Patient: sex M, age 35
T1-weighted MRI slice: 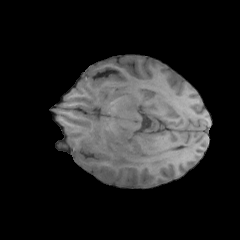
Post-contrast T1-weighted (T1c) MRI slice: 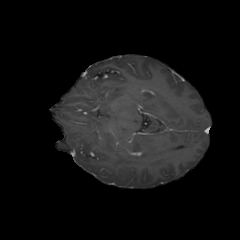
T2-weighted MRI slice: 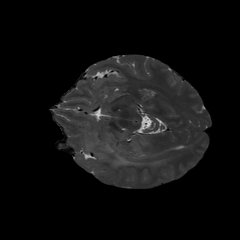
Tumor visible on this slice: yes
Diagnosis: Astrocytoma, IDH-wildtype
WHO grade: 2